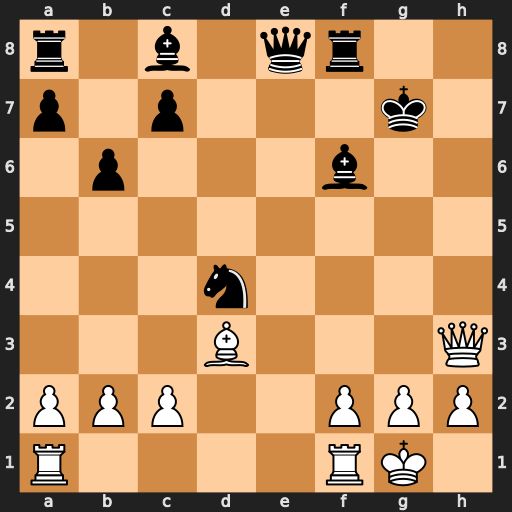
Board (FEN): r1b1qr2/p1p3k1/1p3b2/8/3n4/3B3Q/PPP2PPP/R4RK1
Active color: w
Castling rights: -
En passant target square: -
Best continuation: Qh7#